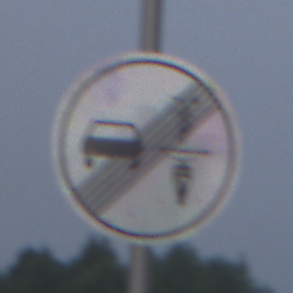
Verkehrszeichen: EndeVerbotUeberholenEinspurigeFahrzeuge
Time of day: SunriseSunset
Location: Outdoor (Nature)
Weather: Overcast
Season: NotSpecified
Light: Natural